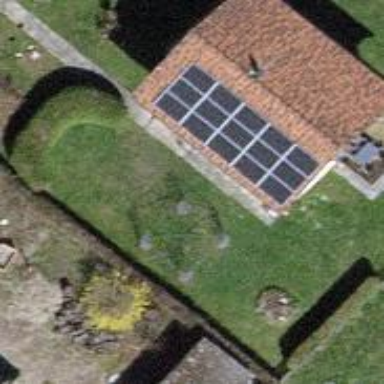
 consisting of solar photovoltaic panels."